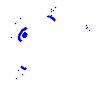
Particle: electron